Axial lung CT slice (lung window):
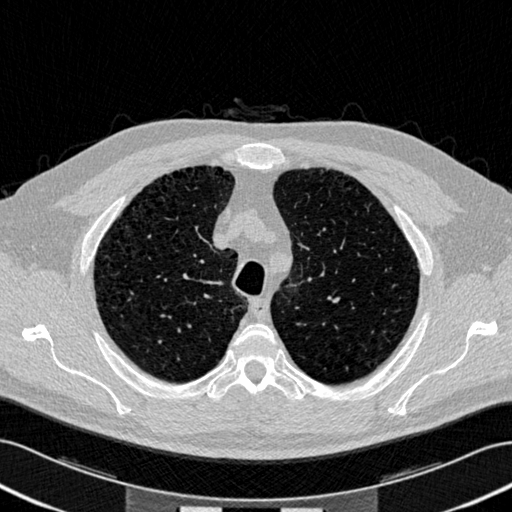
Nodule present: no